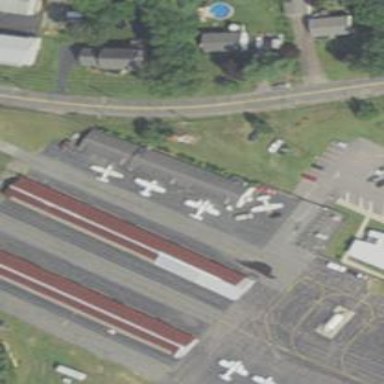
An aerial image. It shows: Hangar.